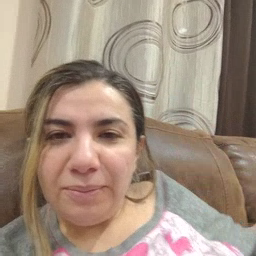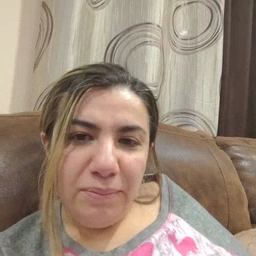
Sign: because